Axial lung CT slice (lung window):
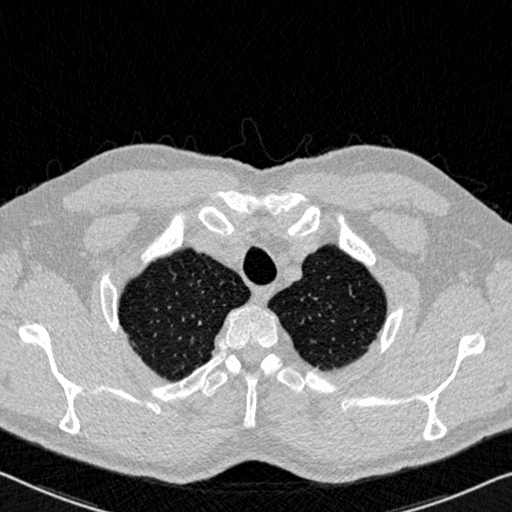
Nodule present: no